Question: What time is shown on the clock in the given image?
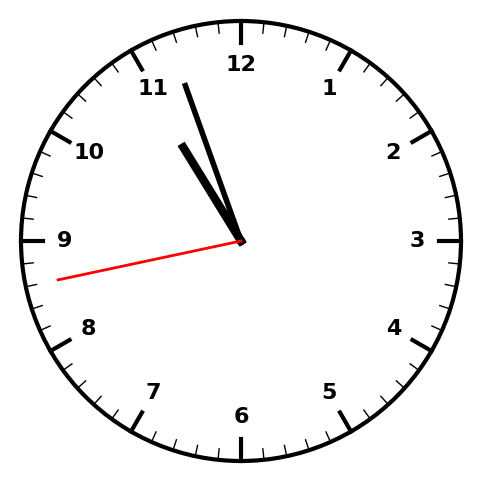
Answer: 10:56:43